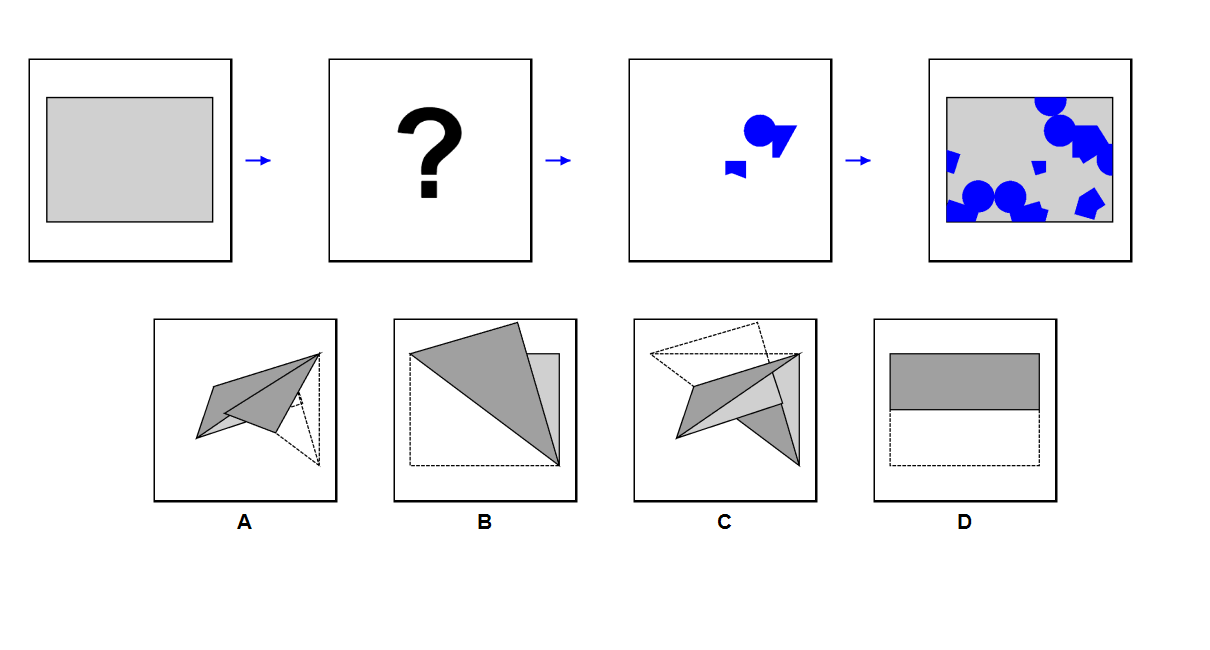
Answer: D